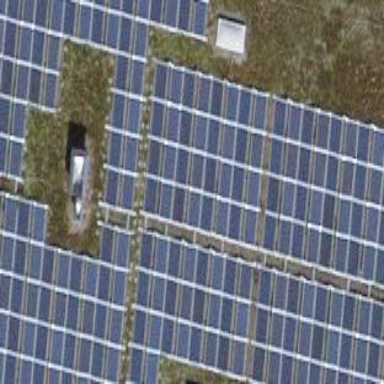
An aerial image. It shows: Solar power generator.